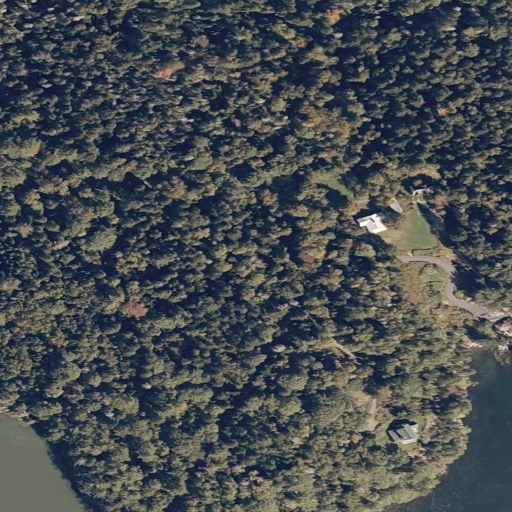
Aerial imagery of island in Maine named High Island containing evergreen forest, open development, mixed forest, open water, herbaceous wetlands, barren land, and low intensity development